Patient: sex F, age 75
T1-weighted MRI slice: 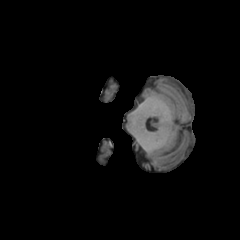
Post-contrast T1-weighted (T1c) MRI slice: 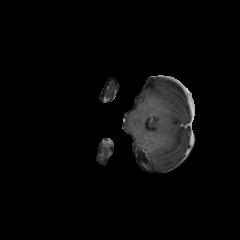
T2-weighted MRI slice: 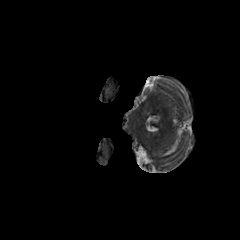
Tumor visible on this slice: no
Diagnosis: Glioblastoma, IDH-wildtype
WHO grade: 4